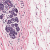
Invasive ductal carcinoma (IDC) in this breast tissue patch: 0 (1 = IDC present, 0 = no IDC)